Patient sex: M
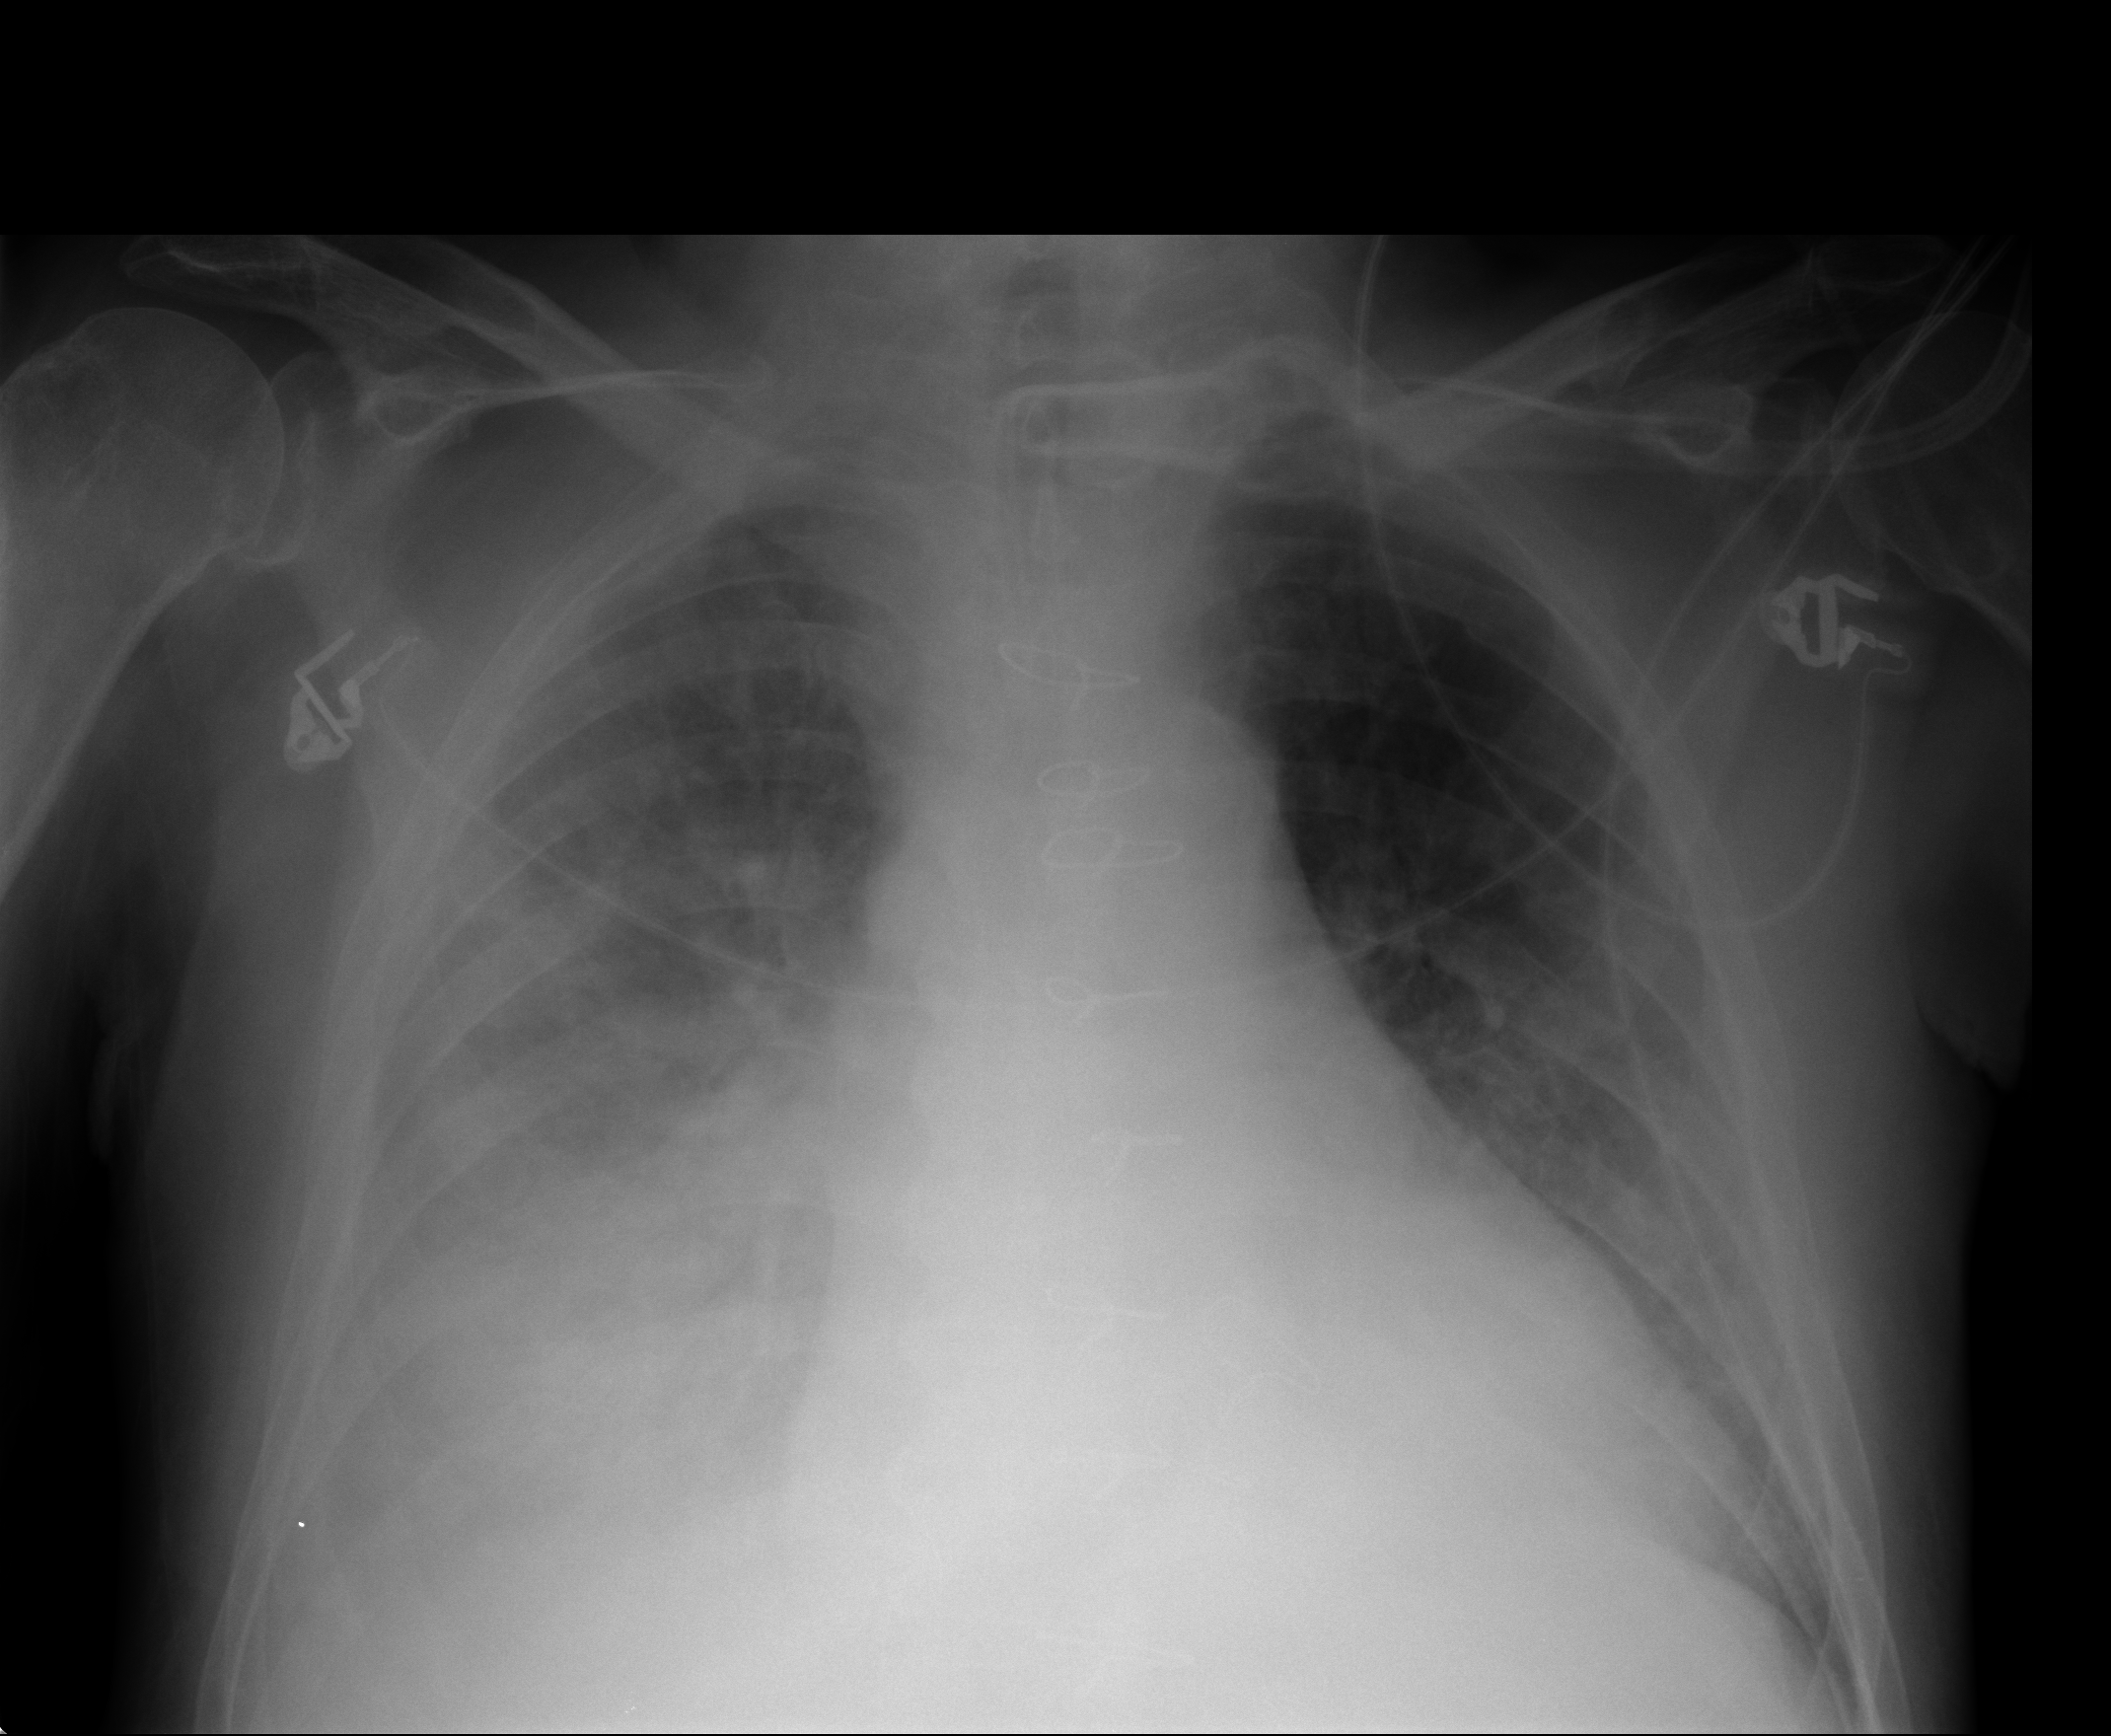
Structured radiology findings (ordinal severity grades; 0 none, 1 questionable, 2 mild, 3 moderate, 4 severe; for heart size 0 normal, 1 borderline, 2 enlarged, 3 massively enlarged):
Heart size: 3
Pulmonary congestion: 2
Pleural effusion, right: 3
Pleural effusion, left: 2
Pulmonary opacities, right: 3
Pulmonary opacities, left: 0
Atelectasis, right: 2
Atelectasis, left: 2